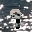
Label: 9